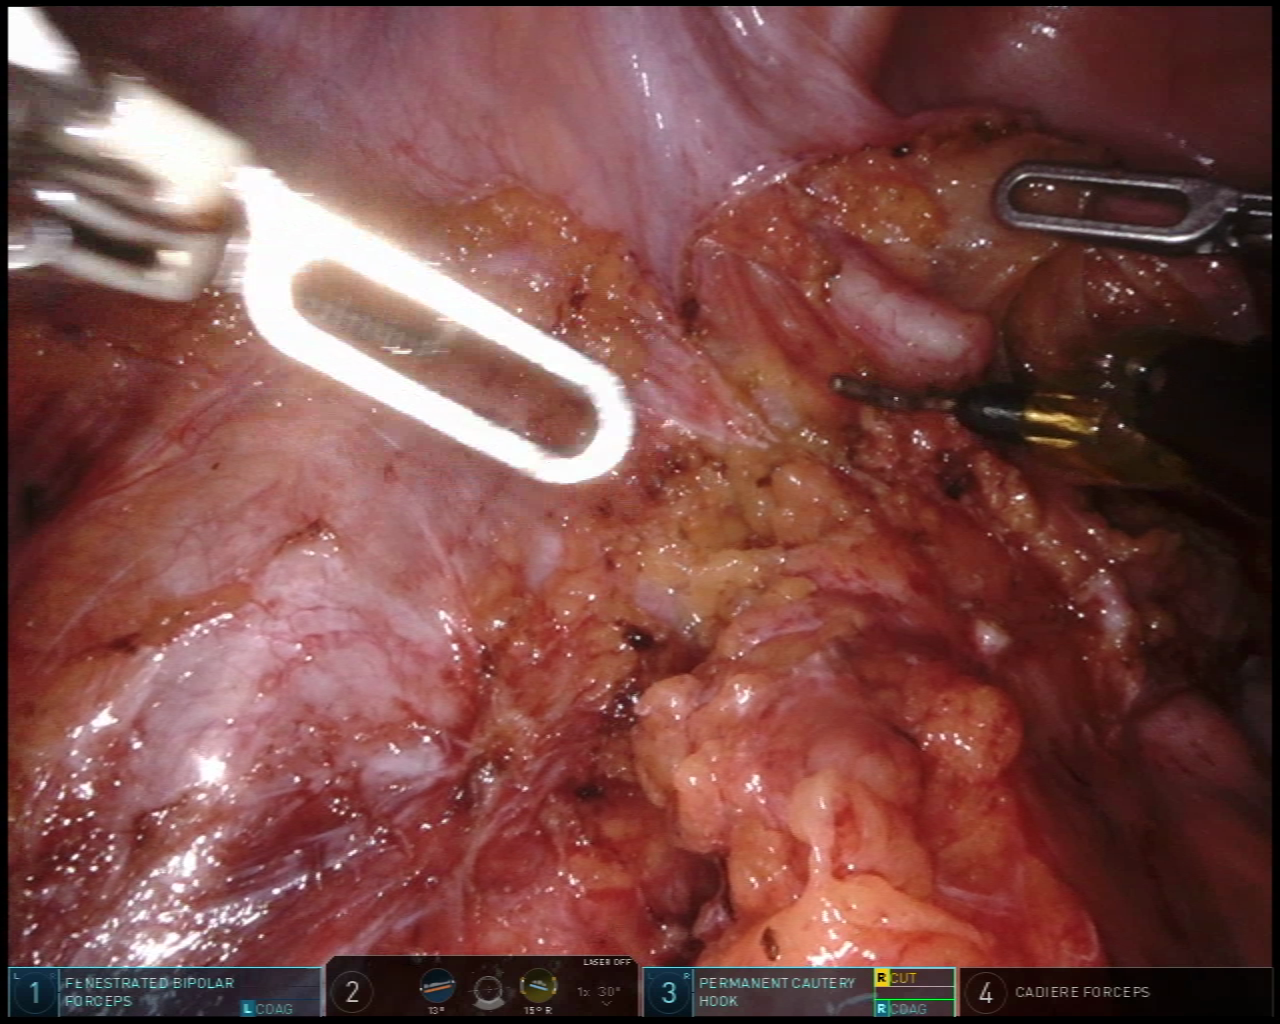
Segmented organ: ureter
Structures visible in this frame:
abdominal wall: yes
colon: yes
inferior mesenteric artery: no
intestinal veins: no
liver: no
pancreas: no
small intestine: no
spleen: no
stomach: no
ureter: yes
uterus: no
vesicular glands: no